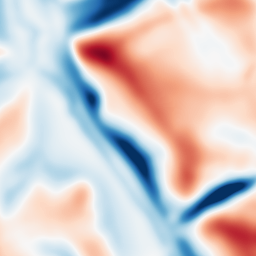
Category: multiscale
Decomposition family: dog
Decomposition parameters: sigma_low: 5
sigma_high: 20
Upsampling method: bspline
Upsampling parameters: scale: 2
Upsampling scale: 2